Interaction volume radius: 10 \u00c5
Interaction volume height: 35 \u00c5
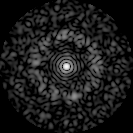
Disorder parameter: 0.8326